Question:
I had install the ipad application as shown in image. And there's raise a question, that how to set special sybolic application name with image ? as shown in image. It will be good to know how to make it.
Thanks,
K.D
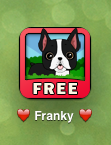
Answer: i just study it and got the Solution at your Info.plist file --> BundulDisplayName-->DoubleClickOn Right-side at as bellow Image:-

Now just Clear '${PRODUCT_NAME}' And select Edit at upside Tool bar like bellow image:-

then now you can see the window like:-

Now 'Drag' 'symbol' from characters windows to 'BundulDisplayName' when you put this special Symbol then put name of display you want of app then again drag second time same process after name put second symbol.
that's it now save and run your Project your icon look like:-

hope you getting you want :)